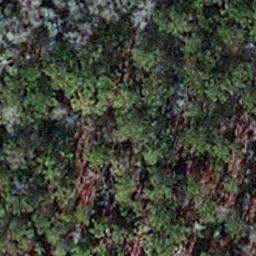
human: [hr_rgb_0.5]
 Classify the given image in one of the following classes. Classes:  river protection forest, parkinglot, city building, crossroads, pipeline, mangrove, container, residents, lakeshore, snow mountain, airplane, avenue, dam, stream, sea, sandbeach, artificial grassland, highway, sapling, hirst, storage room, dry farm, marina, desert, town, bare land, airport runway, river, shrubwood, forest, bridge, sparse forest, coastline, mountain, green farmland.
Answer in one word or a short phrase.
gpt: sapling